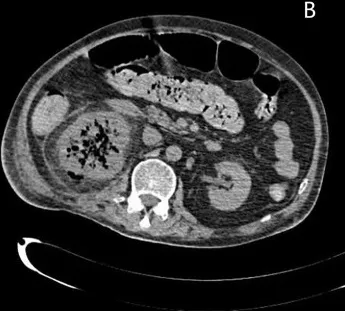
Abdominal CT revealed there was multiple gas in the
right kidney surrounded by exudation shadows.
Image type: radiology (ct)